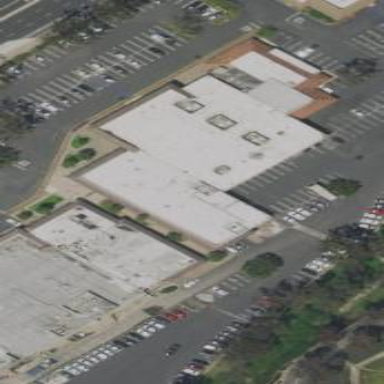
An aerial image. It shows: Retail building.